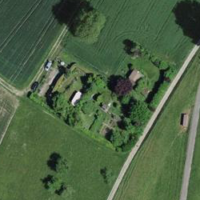
EUNIS habitat code: 25
Species observed at this site:
Cydonia oblonga